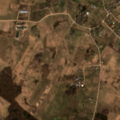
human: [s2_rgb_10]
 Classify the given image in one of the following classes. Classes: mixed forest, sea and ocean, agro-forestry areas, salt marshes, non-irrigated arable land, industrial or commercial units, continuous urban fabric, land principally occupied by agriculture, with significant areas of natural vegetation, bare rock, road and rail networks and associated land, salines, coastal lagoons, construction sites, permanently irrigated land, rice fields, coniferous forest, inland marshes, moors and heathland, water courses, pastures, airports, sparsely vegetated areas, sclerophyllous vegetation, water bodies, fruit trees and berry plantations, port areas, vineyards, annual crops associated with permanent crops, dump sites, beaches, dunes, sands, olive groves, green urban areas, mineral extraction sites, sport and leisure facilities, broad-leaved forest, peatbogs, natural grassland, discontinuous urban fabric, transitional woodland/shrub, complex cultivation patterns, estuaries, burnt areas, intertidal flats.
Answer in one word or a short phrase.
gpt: discontinuous urban fabric, non-irrigated arable land, pastures, complex cultivation patterns, land principally occupied by agriculture, with significant areas of natural vegetation